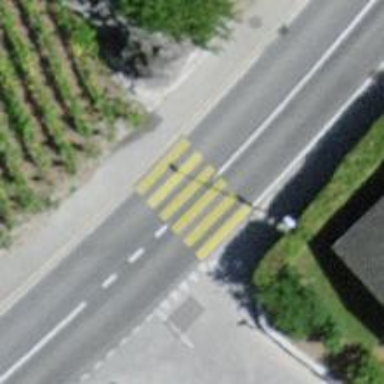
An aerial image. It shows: Zebra crossing on the road.